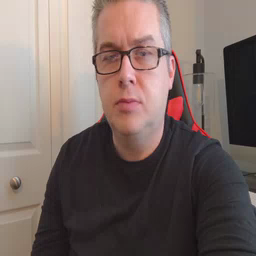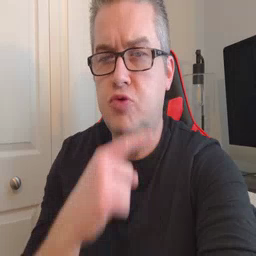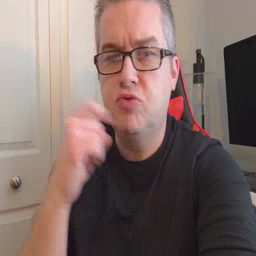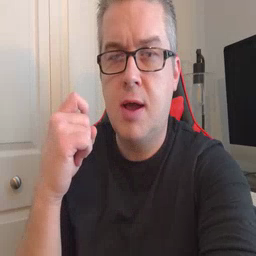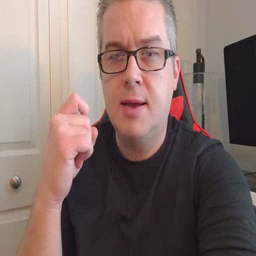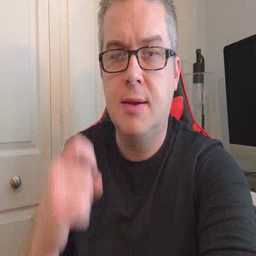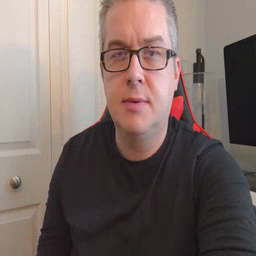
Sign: dry